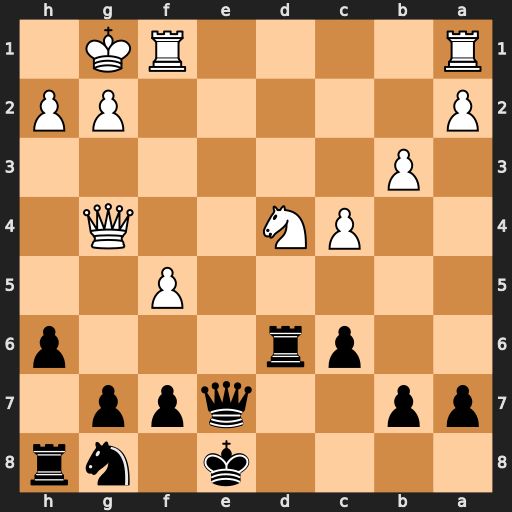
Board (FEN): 4k1nr/pp2qpp1/2pr3p/5P2/2PN2Q1/1P6/P5PP/R4RK1
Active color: b
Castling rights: k
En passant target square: -
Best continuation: Qe3+ Kh1 Qxd4